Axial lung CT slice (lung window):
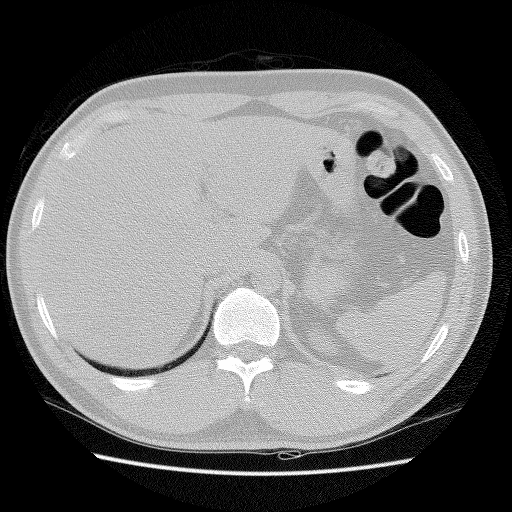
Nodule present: no